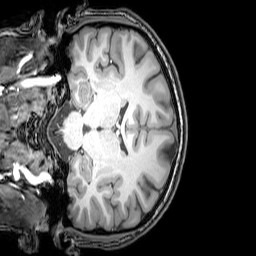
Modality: T1w
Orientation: coronal
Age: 23
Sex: male
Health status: healthy
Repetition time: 0.081 s
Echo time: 0.037 s